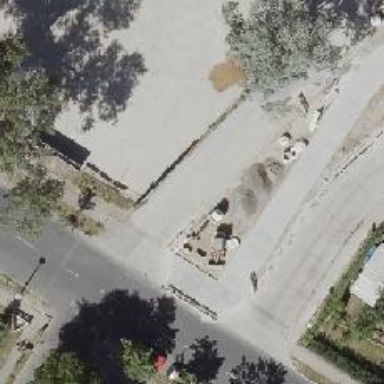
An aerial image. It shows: Concrete service road